Question: I have recently read a blog on SVN access to repository via different schema and came across '^' sign when we want to access our repository. The '^' sign I have understood is used when we want to go to the root's directory instead of typing the whole URL. I am trying to see the log messages using this '^' sign but got some issue. I am currently in my working copy.

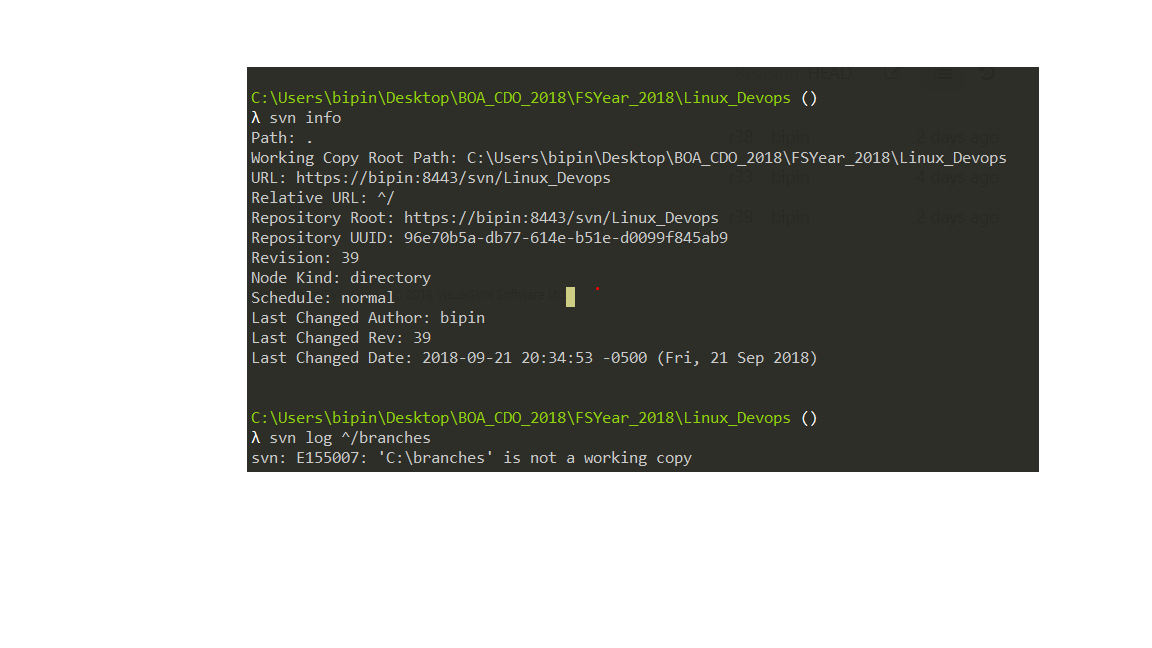
Answer: The caret sign has a special meaning in Windows CLI (see <URL>:
'''
svn log ^^/branches
'''